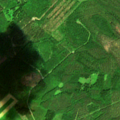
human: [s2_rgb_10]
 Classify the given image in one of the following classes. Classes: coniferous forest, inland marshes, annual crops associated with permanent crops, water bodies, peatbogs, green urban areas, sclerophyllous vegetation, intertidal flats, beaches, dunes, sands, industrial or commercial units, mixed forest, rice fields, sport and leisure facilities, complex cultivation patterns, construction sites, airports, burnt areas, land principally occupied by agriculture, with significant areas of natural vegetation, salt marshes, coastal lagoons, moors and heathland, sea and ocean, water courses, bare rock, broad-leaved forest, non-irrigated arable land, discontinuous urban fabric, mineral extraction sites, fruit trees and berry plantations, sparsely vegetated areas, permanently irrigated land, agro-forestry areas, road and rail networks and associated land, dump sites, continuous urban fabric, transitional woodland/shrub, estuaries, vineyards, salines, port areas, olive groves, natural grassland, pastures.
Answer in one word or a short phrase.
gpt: land principally occupied by agriculture, with significant areas of natural vegetation, coniferous forest, mixed forest, transitional woodland/shrub